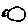
Label: fish